Field crop: maize
Growth stage: 2
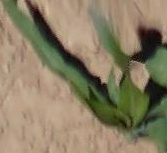
Species: maize